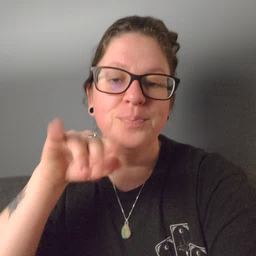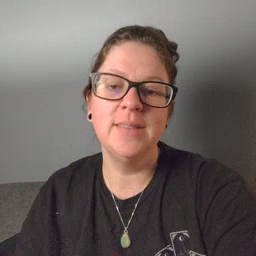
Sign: pajamas